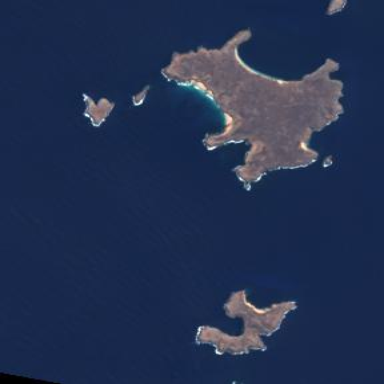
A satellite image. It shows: Island with natural coastline.